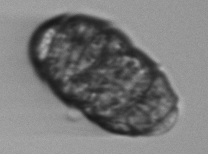
Label: Margalefidinium